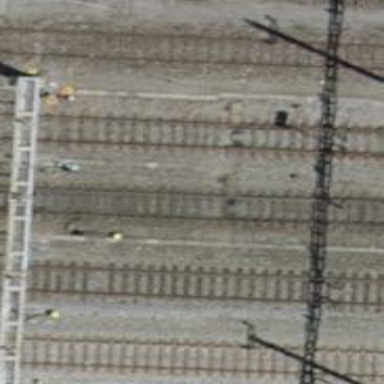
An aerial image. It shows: Railway track with contact lines for electrification.